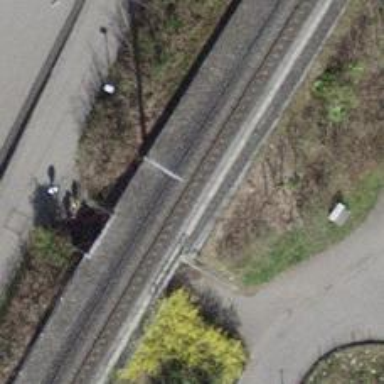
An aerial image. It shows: Narrow gauge railway with electrified contact lines.